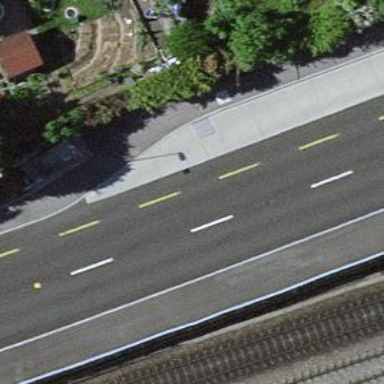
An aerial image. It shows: Public transport stop position.